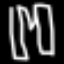
Label: pants